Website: walmart
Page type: address-validator
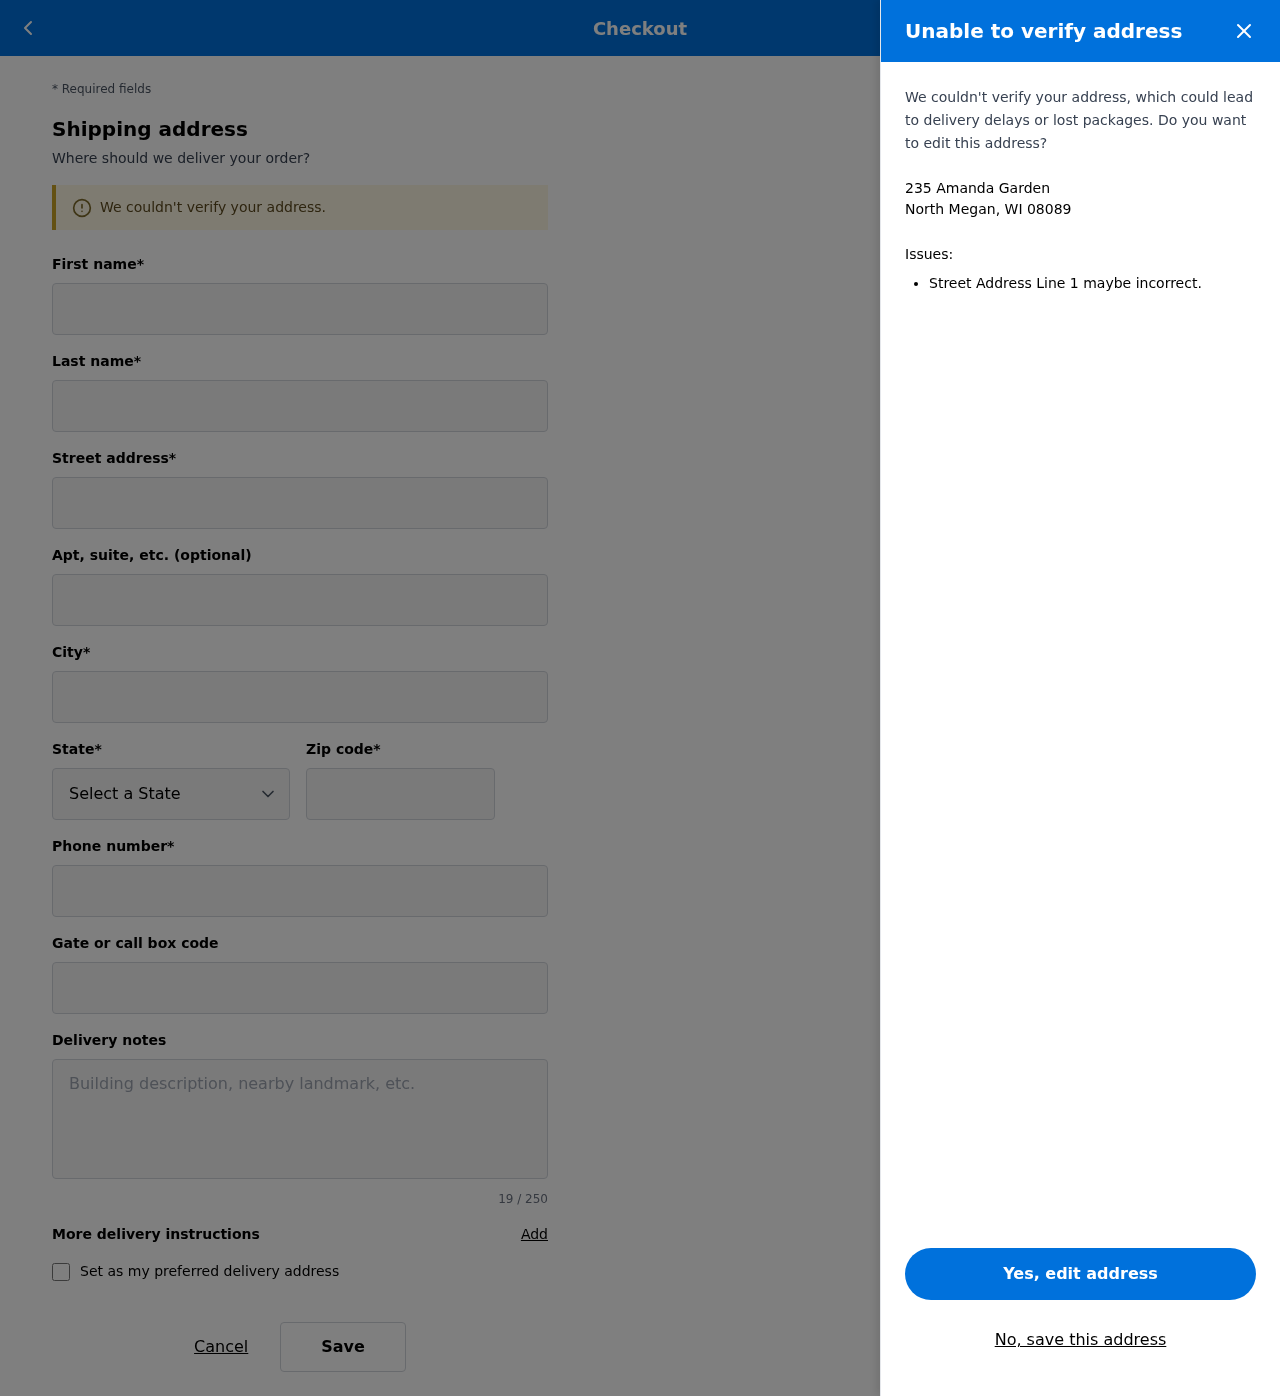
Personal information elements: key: PII_CITY_STATE_ZIP
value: North Megan, WI 08089
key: PII_DELIVERY_INSTRUCTIONS
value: Ring doorbell twice
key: PII_STATE_ABBR
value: WI
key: PII_STREET
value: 235 Amanda Garden
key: PII_FIRSTNAME
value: Don
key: PII_LASTNAME
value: Young
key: PII_CITY
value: North Megan
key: PII_POSTCODE
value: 08089
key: PII_PHONE
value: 4997682210
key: PII_SECURITY_CODE
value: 2907